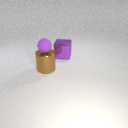
large brown metal cylinder below small purple rubber sphere